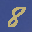
Label: 8